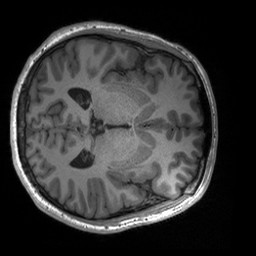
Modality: T1w
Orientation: axial
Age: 22
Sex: male
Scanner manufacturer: siemens
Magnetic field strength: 3 T
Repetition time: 2.3 s
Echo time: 0.00227 s